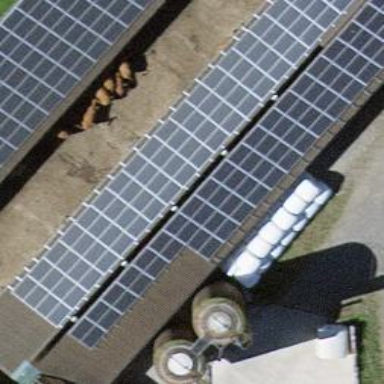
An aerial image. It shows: Solar power generator using photovoltaic method with solar photovoltaic panel types.